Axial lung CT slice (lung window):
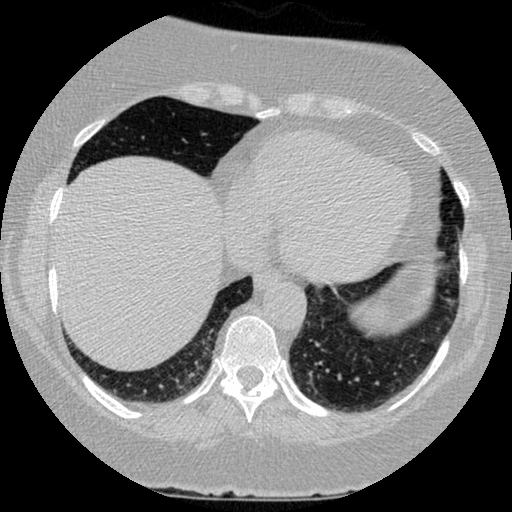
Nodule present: no